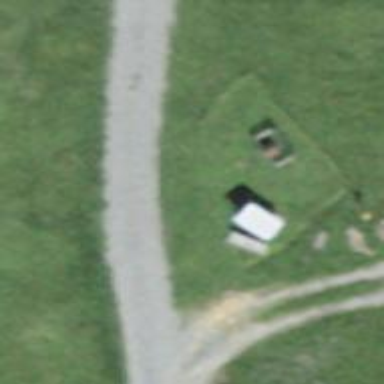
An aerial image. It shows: Bench.